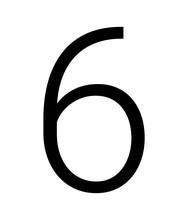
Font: Roboto_Light